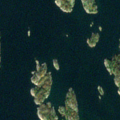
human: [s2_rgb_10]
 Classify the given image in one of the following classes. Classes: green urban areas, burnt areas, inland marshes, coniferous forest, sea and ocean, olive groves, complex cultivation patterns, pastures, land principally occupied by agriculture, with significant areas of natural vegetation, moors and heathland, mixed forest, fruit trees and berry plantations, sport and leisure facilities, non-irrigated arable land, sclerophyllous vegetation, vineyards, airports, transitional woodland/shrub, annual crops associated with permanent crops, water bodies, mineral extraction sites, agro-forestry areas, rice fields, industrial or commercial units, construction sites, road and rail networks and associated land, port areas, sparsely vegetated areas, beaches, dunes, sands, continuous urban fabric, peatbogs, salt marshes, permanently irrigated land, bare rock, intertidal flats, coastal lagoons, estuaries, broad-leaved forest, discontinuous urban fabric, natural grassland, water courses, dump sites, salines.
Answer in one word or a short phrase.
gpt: bare rock, sea and ocean